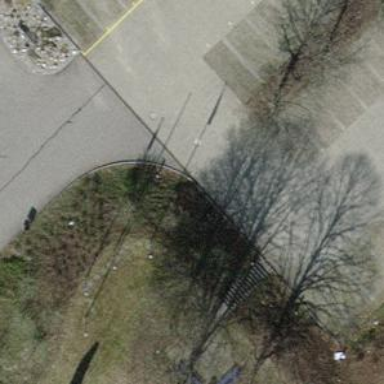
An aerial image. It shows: Flagpole structure.